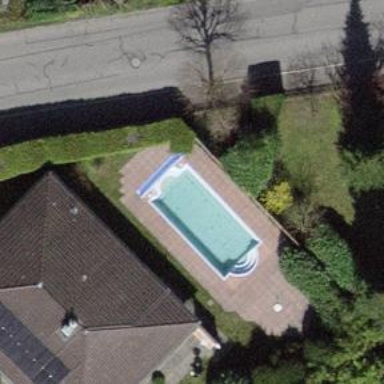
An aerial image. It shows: Swimming pool located in leisure land.